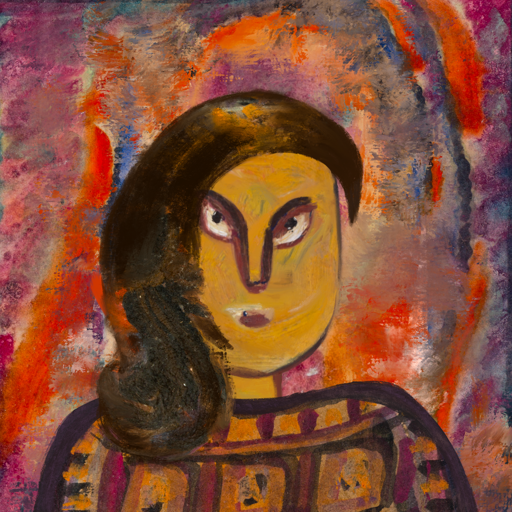
Background: Experience, Head And Neck Front: After_Raid, Face Front: After_Raid, Bust: Doll, Hair Front: Gypsy_Queen, Head Accessory: Blank, Second Necklace: Blank, Necklace: Blank, Baby: Blank